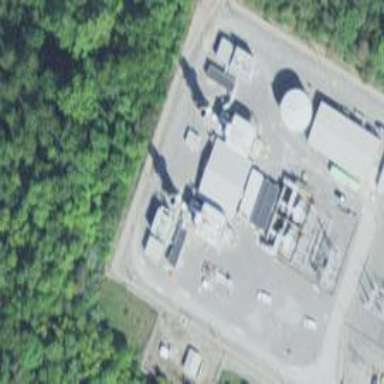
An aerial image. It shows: Gas turbine generator.